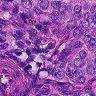
Metastatic tissue present: yes